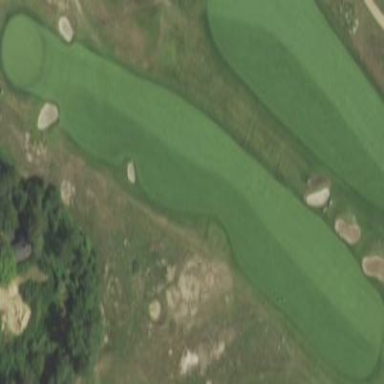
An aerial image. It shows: Grassy area designated as golf fairway.